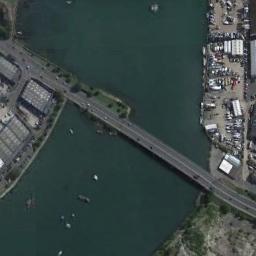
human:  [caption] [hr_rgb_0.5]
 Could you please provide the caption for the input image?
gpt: A bridge connects the land on both sides of the turquoise river  There are many boats in the river, And many cars are parked on the banks of the river .

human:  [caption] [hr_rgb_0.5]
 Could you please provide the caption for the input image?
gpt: A bridge is over the river with some buildings and a parking lot beside .

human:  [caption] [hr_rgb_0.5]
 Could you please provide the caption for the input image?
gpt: A bridge built on a dark green river and a pier on one side of the river .

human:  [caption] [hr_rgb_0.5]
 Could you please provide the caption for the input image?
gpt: There is a white sign on the bridge .

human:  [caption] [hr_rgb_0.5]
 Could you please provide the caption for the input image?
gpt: Some buildings of different shapes are at the ends of the bridge .